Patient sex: F
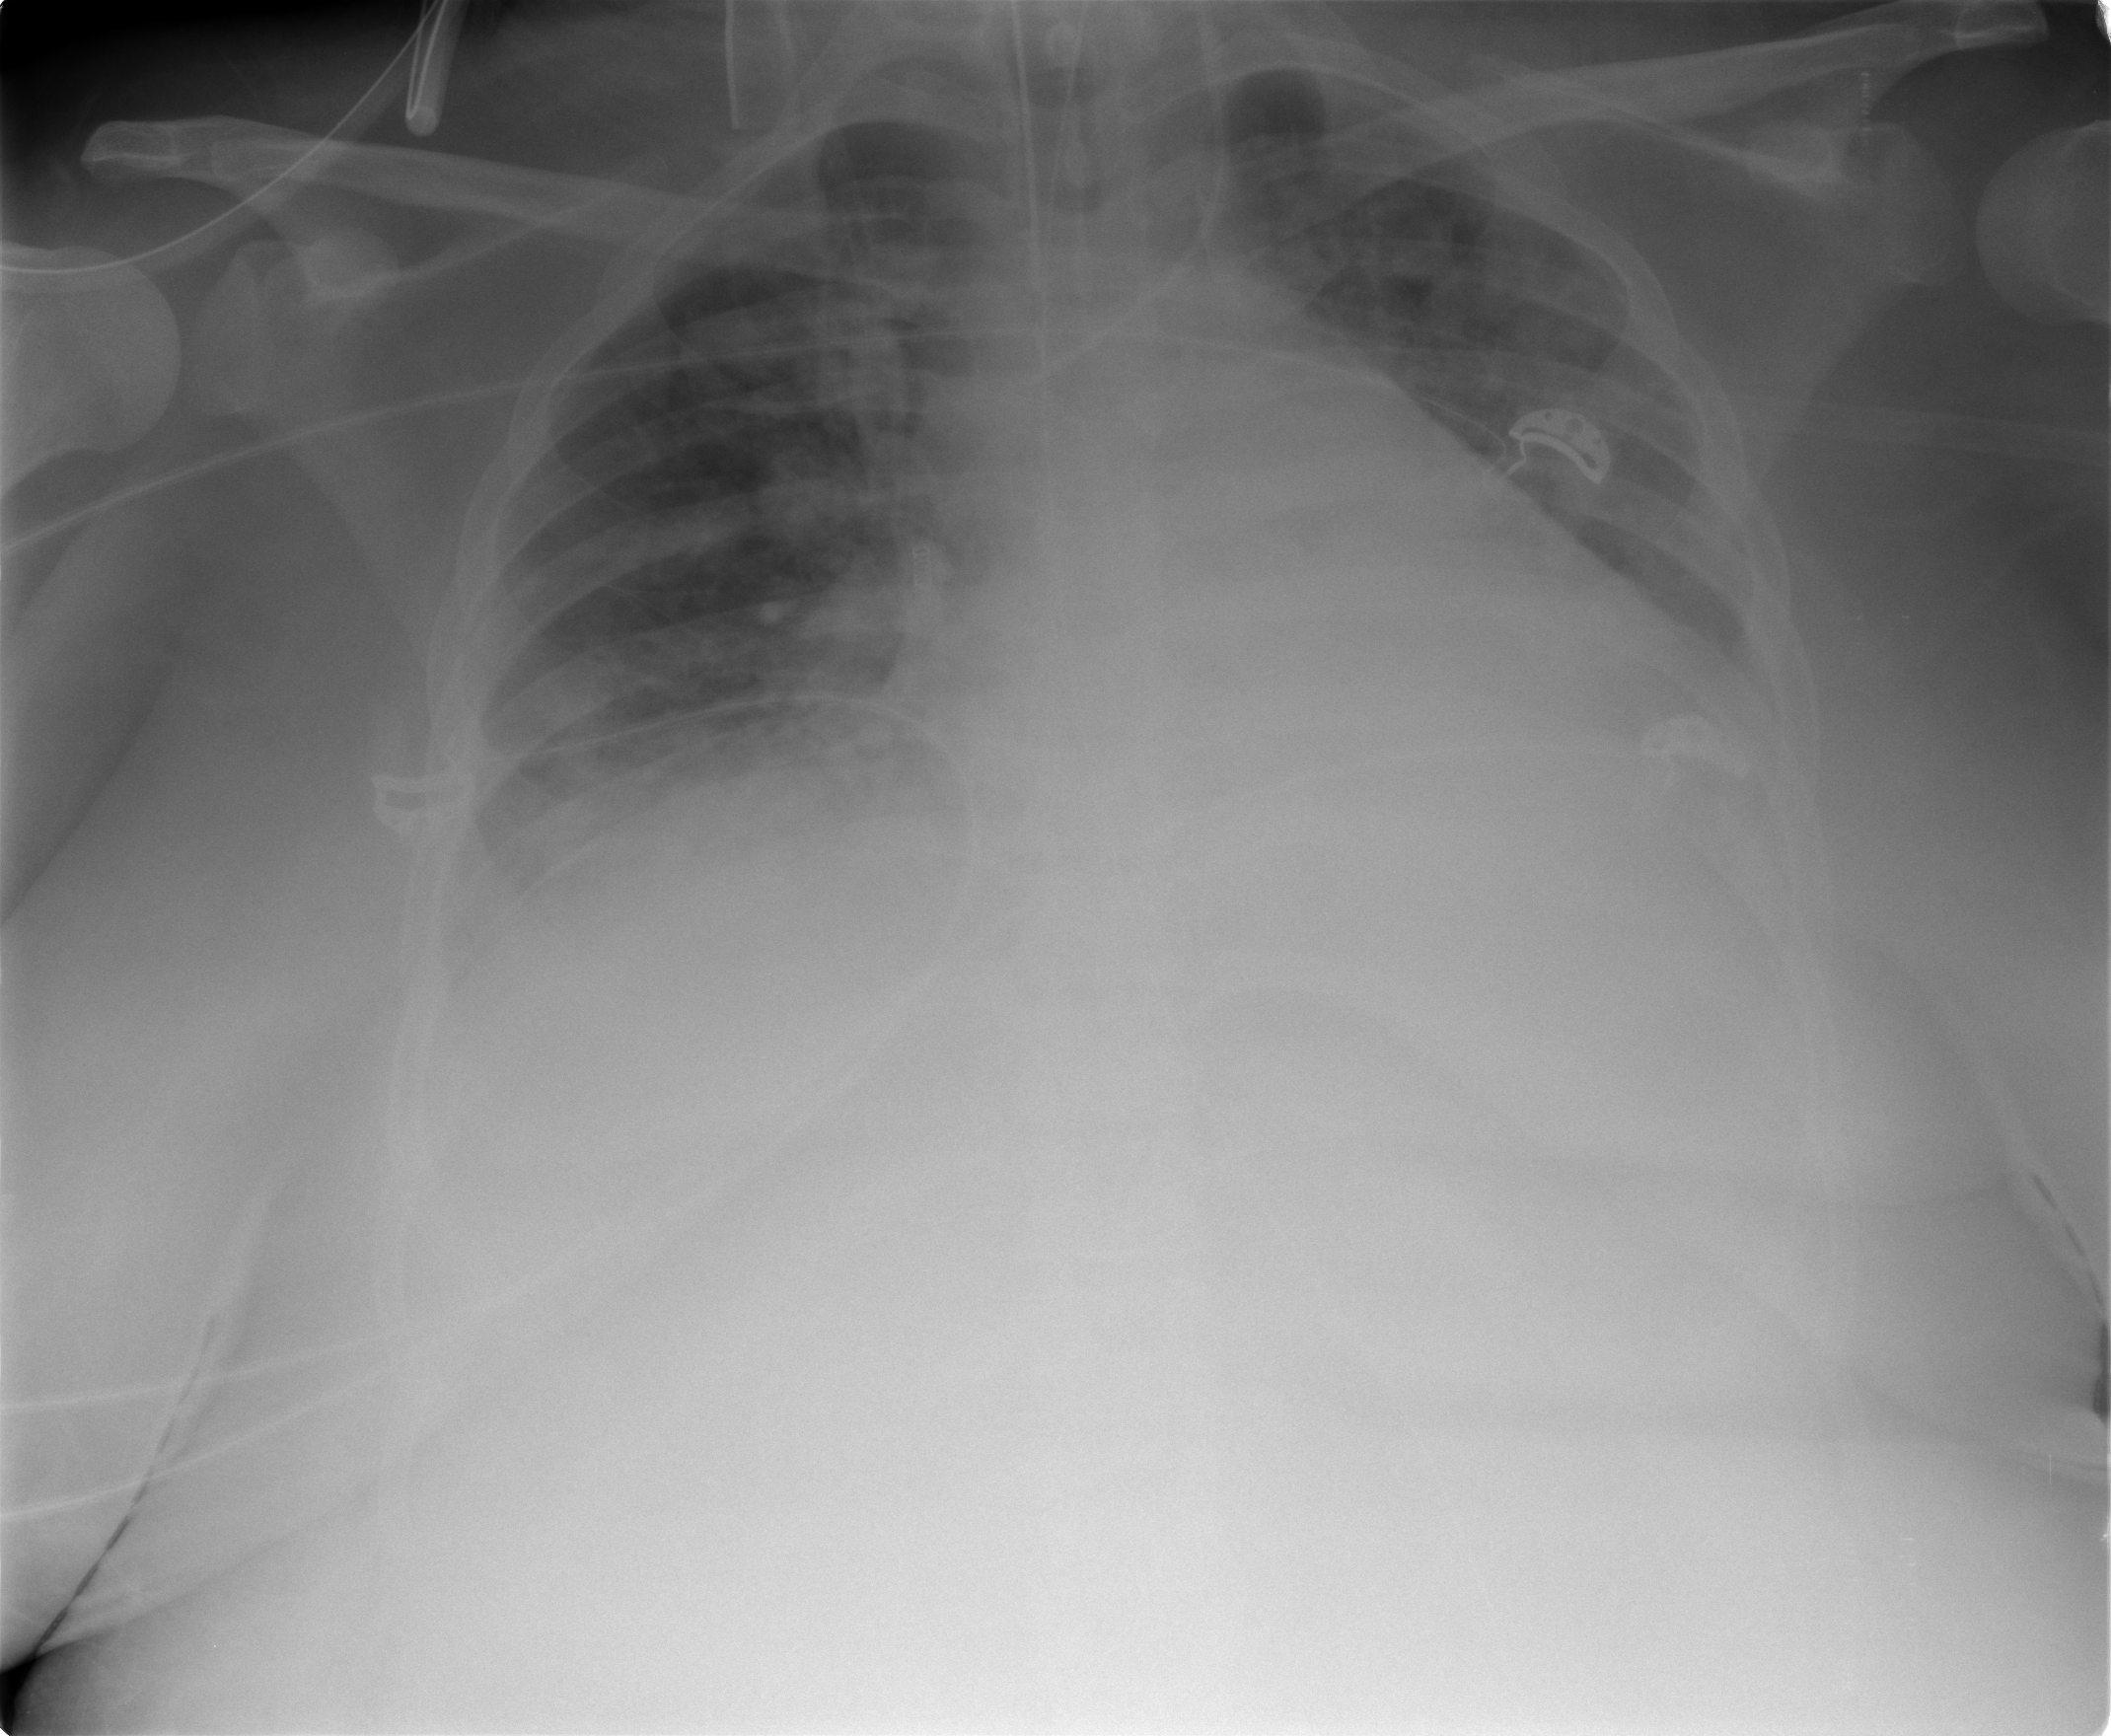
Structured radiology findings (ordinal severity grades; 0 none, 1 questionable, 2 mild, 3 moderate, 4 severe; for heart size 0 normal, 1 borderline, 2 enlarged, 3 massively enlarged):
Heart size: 2
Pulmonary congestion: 3
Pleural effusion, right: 2
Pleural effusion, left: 2
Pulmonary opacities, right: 3
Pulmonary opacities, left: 2
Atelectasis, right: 2
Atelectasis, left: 2